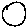
Label: circle